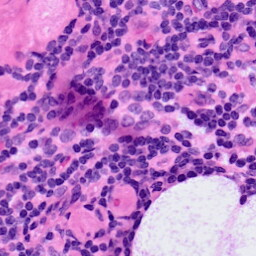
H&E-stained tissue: LymphNode